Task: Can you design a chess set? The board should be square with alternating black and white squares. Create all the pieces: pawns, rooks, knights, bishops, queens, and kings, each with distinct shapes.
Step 2369:
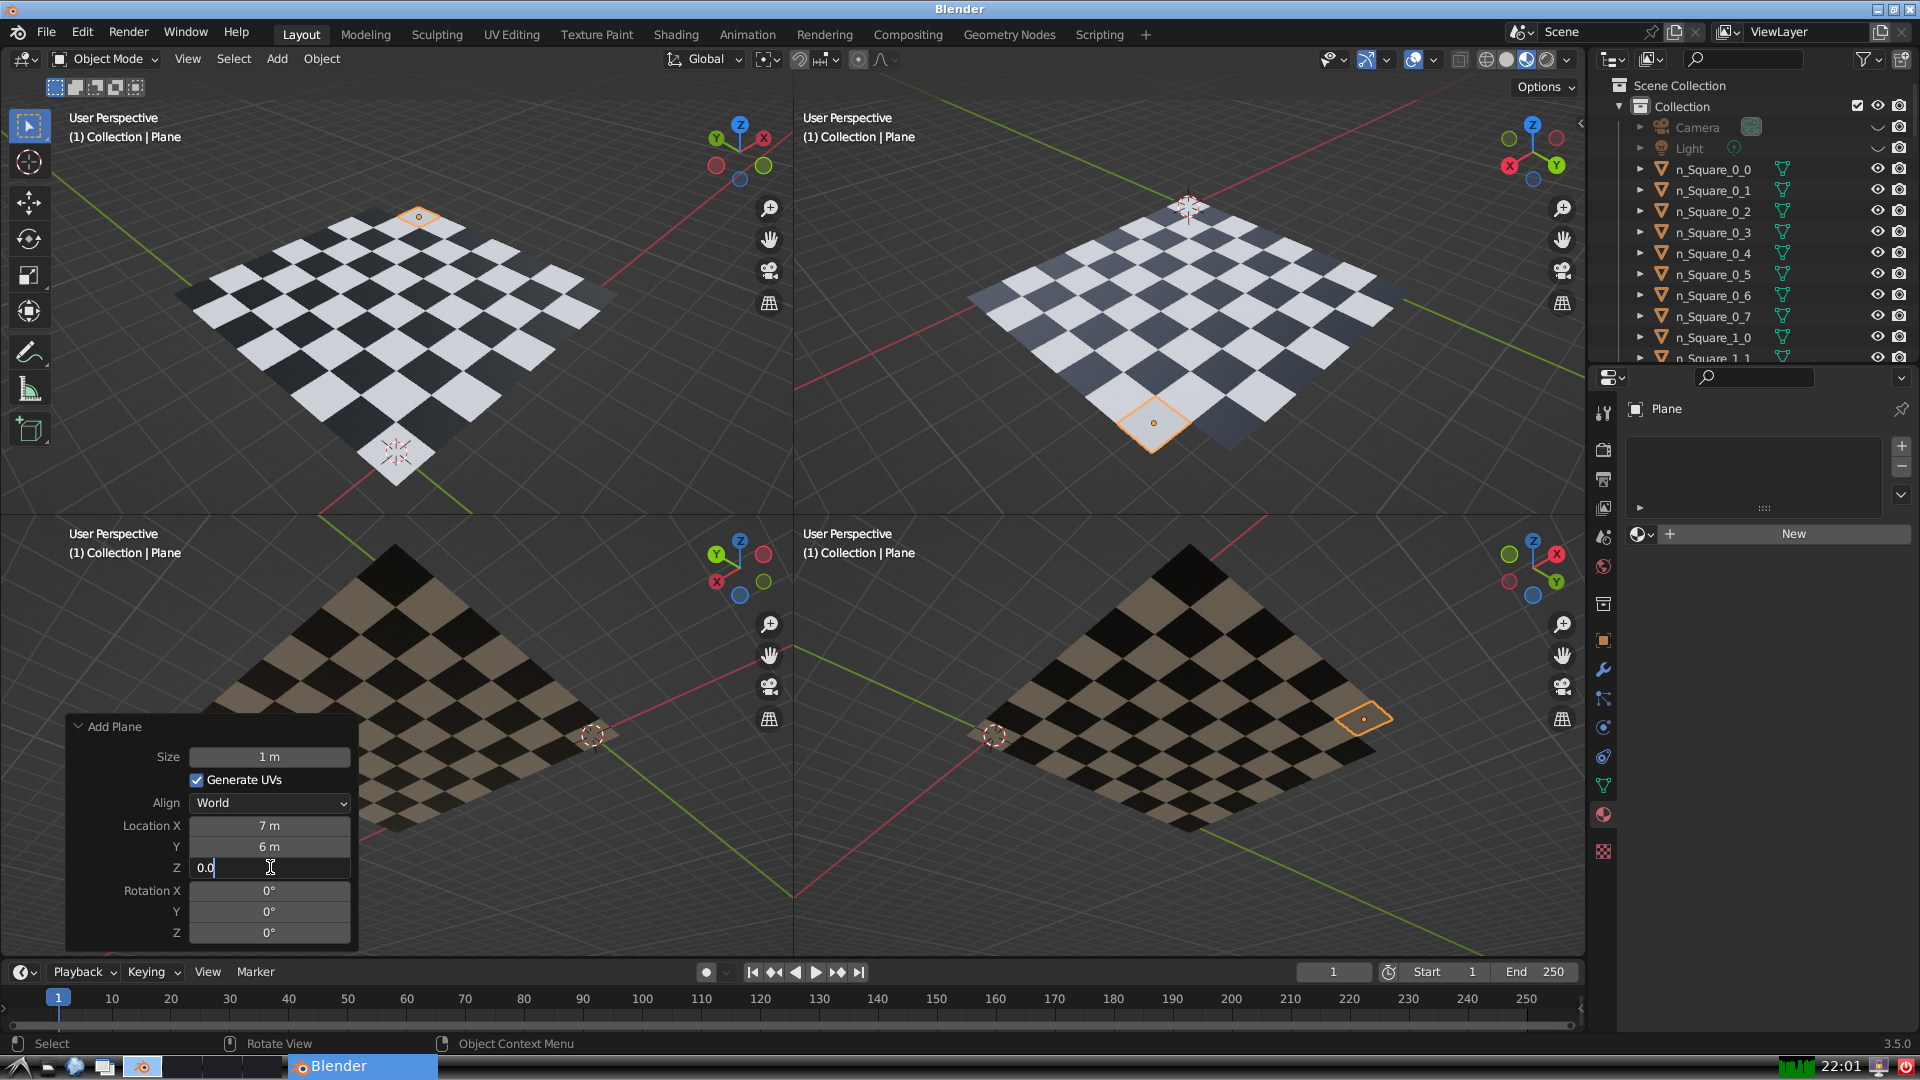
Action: {"key_press": ['Return']}